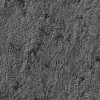
Atmospheric dust classification: not_dusty